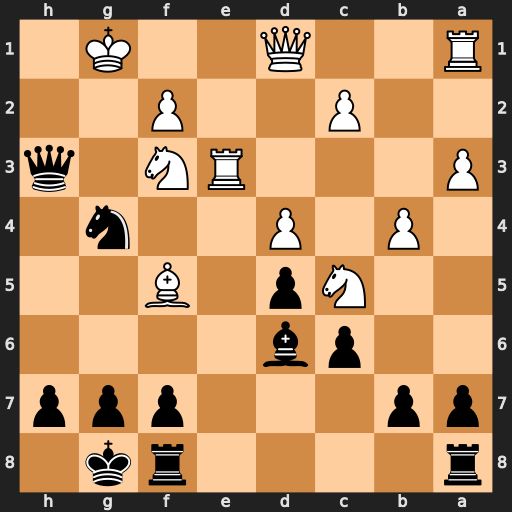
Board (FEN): r4rk1/pp3ppp/2pb4/2Np1B2/1P1P2n1/P3RN1q/2P2P2/R2Q2K1
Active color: b
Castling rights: -
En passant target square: -
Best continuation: Bh2+ Nxh2 Qxh2+ Kf1 Qxf2#